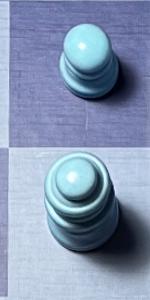
Label: Queen_White